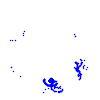
Particle: pion